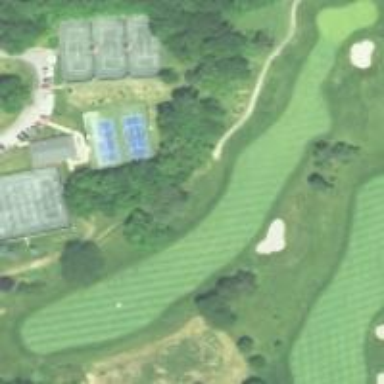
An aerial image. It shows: Scenic golf fairway.